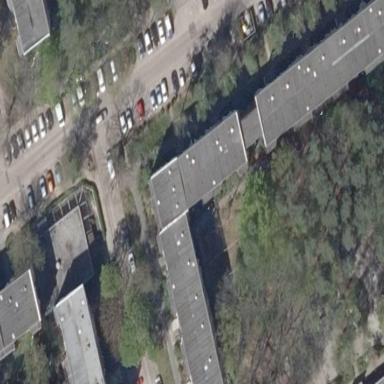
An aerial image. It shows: Flat-roofed apartment building.